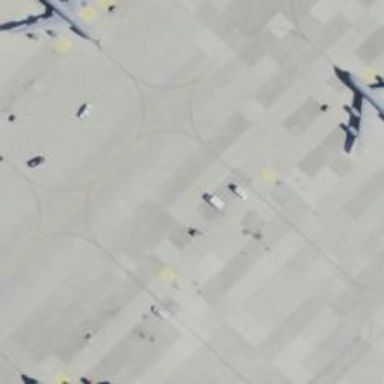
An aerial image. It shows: View of taxiway at the airport.